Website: crate-barrel
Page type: delivery-shipping
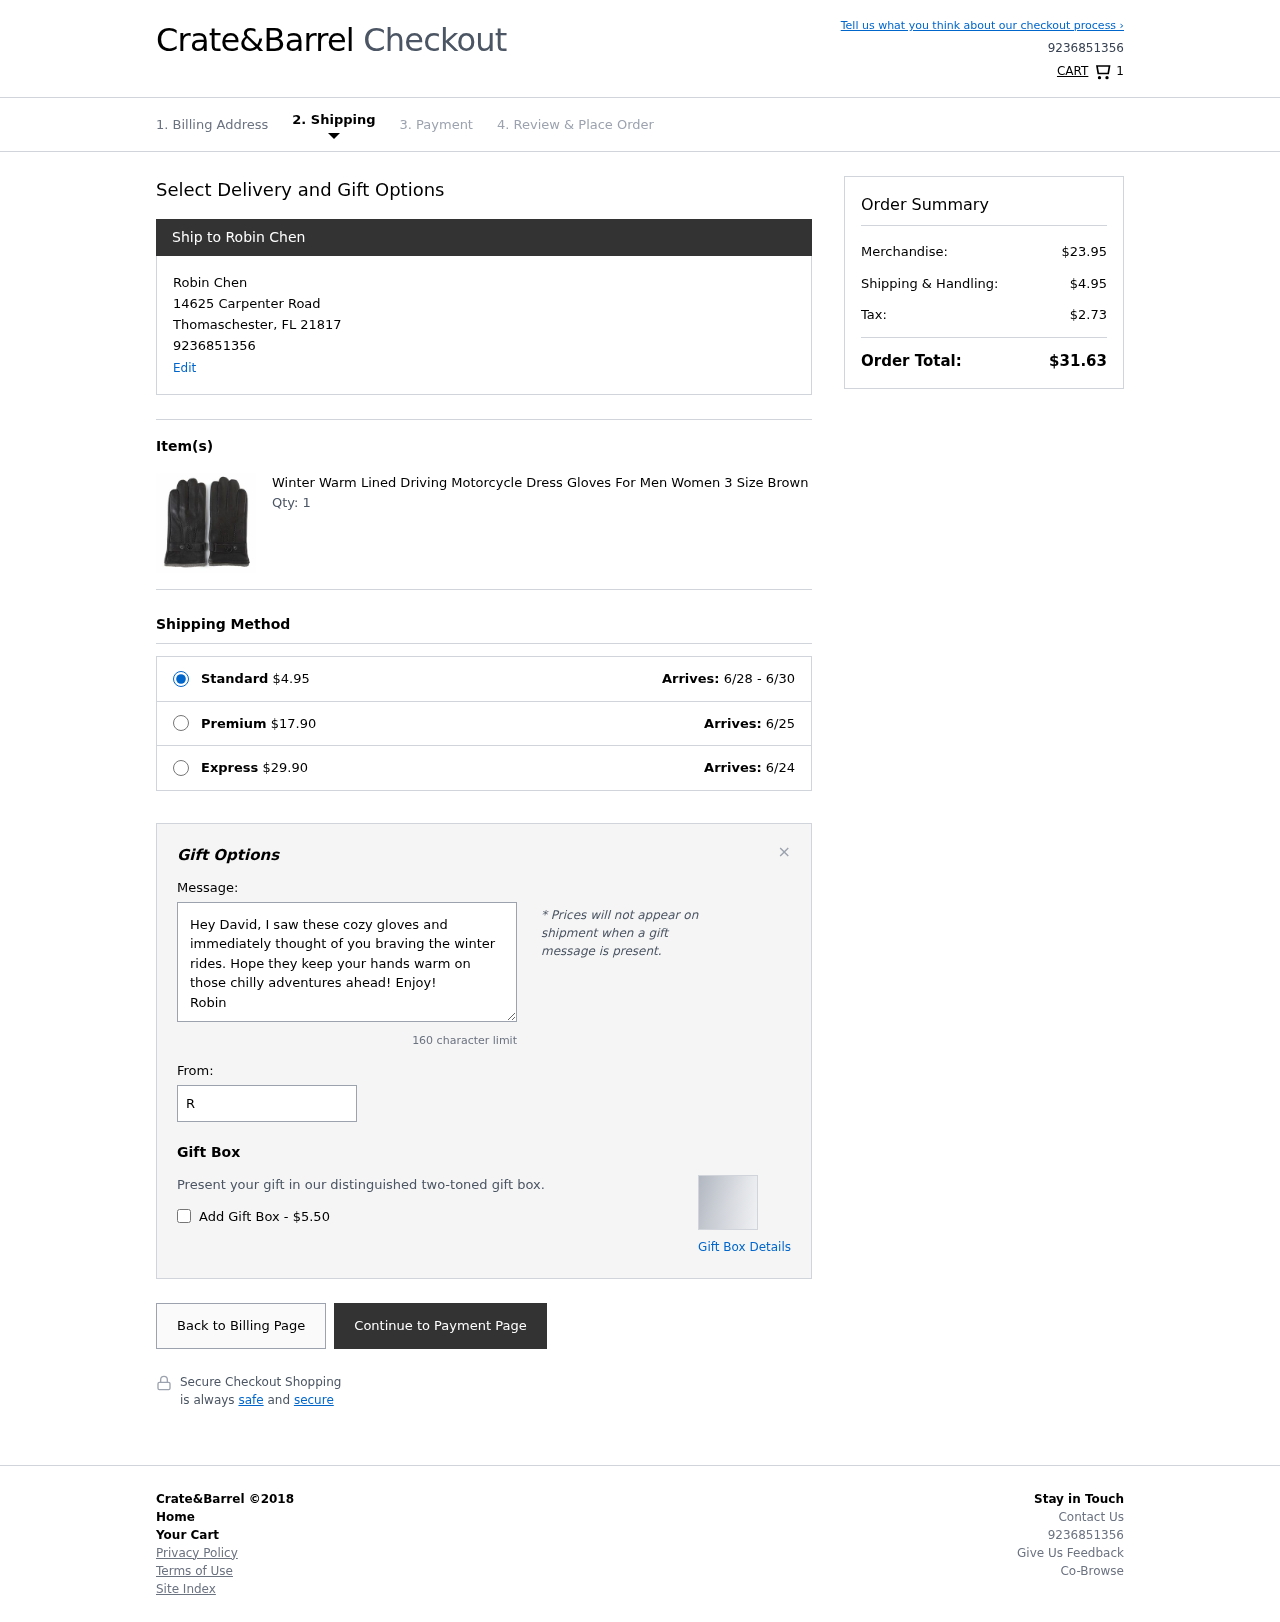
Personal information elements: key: PII_CITY
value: Thomaschester
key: PII_FULLNAME
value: Robin Chen
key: PII_PHONE
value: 9236851356
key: PII_POSTCODE
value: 21817
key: PII_STATE_ABBR
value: FL
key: PII_STREET
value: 14625 Carpenter Road
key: PII_FIRSTNAME
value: Robin
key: PII_LASTNAME
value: Chen
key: PII_FULLNAME2
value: Robin Chen
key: PII_FULLNAME3
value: Robin Chen
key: PII_FIRSTNAME2
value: Robin
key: PII_FIRSTNAME3
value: Robin
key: PII_LASTNAME2
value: Chen
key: PII_LASTNAME3
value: Chen
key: PII_FIRSTNAME_DERIVED
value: Robin
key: PII_LASTNAME_DERIVED
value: Chen
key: PII_FULLNAME_DERIVED
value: Robin Chen
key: PII_NAME_FULL_DERIVED
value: Robin Chen
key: PII_PHONE_LINE
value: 1356
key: PII_PHONE_SUFFIX
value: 1356
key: PII_PHONE2
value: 9236851356
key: PII_PHONE3
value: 9236851356
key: PII_PHONE_NUMERIC
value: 9236851356
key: PII_PHONE_LINE_NUMERIC
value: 1356
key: PII_PHONE_SUFFIX_NUMERIC
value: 1356
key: PII_PHONE2_NUMERIC
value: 9236851356
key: PII_PHONE3_NUMERIC
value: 9236851356
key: PII_PHONE_DIGITS
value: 9236851356
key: PII_PHONE_LAST4
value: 1356
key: PII_GIFT_MESSAGE
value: Hey David, I saw these cozy gloves and immediately thought of you braving the winter rides. Hope they keep your hands warm on those chilly adventures ahead! Enjoy!
Robin
Product elements: key: PRODUCT1_NAME
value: Winter Warm Lined Driving Motorcycle Dress Gloves For Men Women 3 Size Brown
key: PRODUCT1_QUANTITY
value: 1
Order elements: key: ORDER_NUM_ITEMS
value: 1
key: ORDER_SHIPPING_COST
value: $4.95
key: ORDER_DELIVERY_DATE
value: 6/28 - 6/30
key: PREMIUM_SHIPPING_COST
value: $17.90
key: PREMIUM_DELIVERY_DATE
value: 6/25
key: EXPRESS_SHIPPING_COST
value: $29.90
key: EXPRESS_DELIVERY_DATE
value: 6/24
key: ORDER_SUBTOTAL
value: $23.95
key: ORDER_SHIPPING_COST2
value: $4.95
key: ORDER_TAX
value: $2.73
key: ORDER_TOTAL
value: $31.63